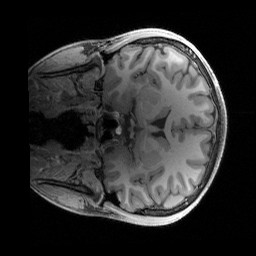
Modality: T1w
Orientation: coronal